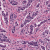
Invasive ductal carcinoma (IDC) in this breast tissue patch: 1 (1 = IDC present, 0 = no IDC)